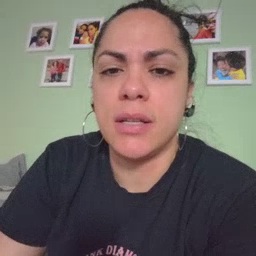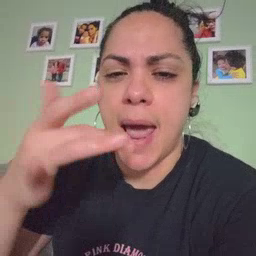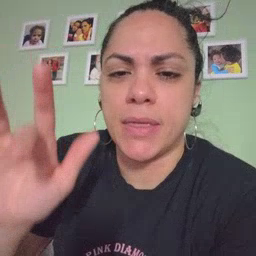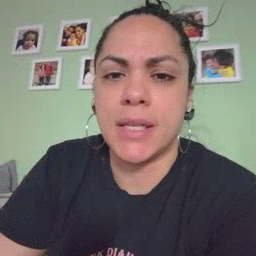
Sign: empty